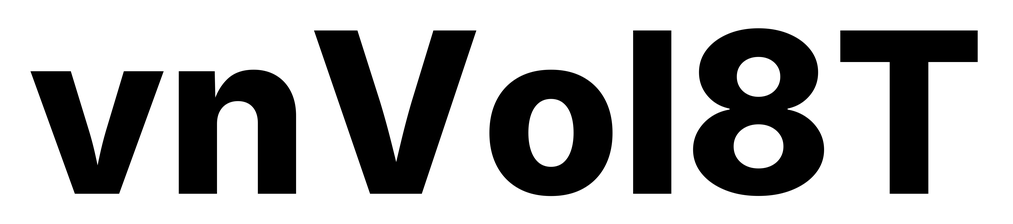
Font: Inter_ExtraBold